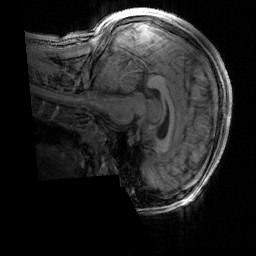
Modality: T1w
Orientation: sagittal